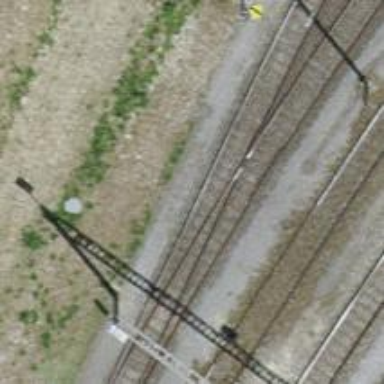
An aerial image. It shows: Railway switch.